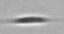
Label: Cylindrotheca_morphotype1